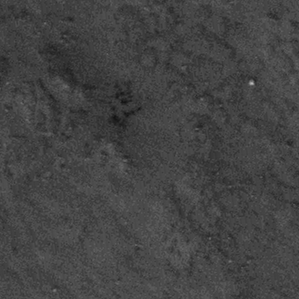
Label: frost